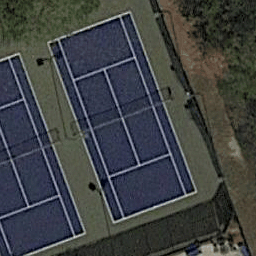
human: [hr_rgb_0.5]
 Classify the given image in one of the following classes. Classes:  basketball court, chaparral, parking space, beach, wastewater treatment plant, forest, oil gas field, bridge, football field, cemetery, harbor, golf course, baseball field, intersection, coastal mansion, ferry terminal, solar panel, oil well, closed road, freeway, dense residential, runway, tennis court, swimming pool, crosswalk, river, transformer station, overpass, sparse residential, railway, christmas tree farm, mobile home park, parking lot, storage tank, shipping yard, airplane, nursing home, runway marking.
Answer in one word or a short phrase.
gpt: tennis court